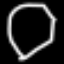
Label: octagon